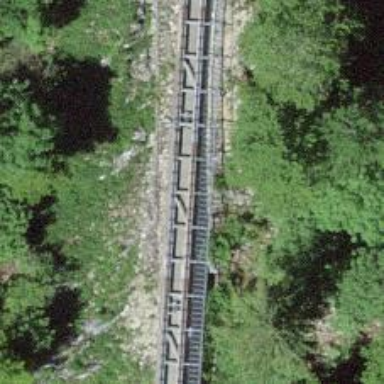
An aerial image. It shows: Funicular railway.